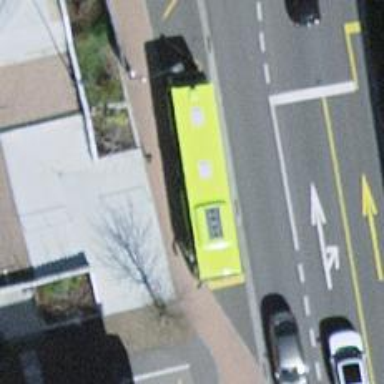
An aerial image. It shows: Bus stop with sheltered platform for public transport.